Interaction volume radius: 5 \u00c5
Interaction volume height: 30 \u00c5
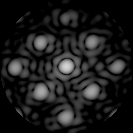
Disorder parameter: 0.1994